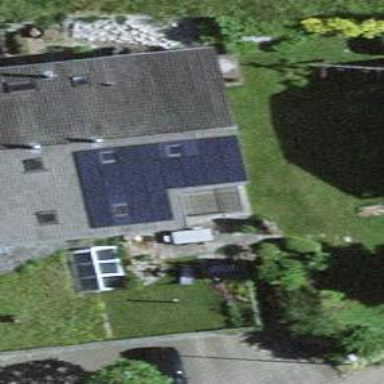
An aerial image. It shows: Solar photovoltaic panel generator.